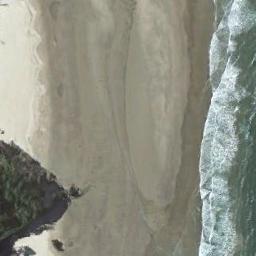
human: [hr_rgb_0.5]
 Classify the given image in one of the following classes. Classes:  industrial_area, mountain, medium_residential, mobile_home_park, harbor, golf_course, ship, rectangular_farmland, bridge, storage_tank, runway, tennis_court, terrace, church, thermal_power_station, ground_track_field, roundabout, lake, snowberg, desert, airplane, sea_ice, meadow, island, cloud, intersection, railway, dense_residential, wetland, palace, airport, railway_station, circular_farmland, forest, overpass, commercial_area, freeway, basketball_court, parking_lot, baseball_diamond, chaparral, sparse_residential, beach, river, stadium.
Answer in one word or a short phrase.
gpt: beach